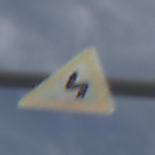
Verkehrszeichen: DoppelkurveZunaechstLinks
Umgebung: Outdoor, Nature
Tageszeit: MorningAfternoon
Wetter: PartlyCloudy
Licht: Natural
Jahreszeit: NotSpecified
Kontrast: HighContrast